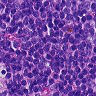
Metastatic tissue present: no